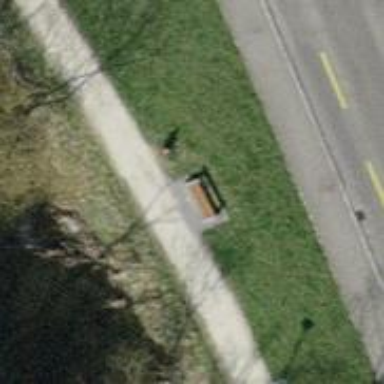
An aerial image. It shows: Brown bench in the vicinity.